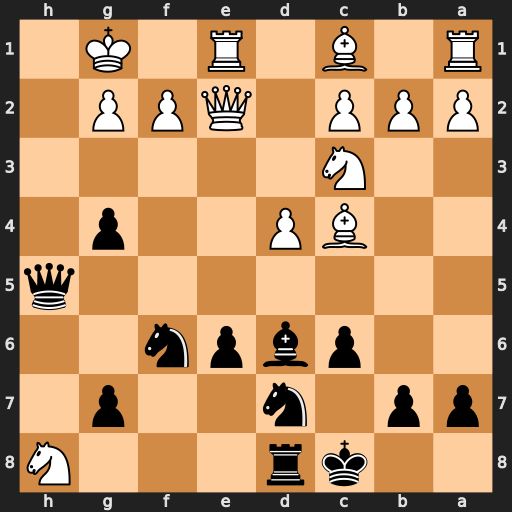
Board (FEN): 2kr3N/pp1n2p1/2pbpn2/7q/2BP2p1/2N5/PPP1QPP1/R1B1R1K1
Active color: b
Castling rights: -
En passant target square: -
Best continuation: Qh2+ Kf1 Qh1#